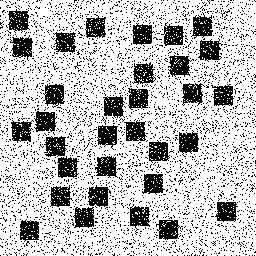
Squares: 32
Triangles: 0
Stars: 0
Total shapes: 32